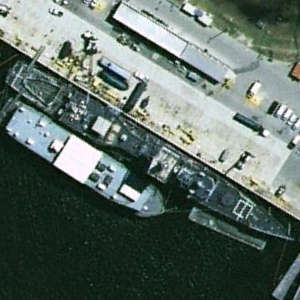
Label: cruiser